Aerial crown-view tile of a tropical tree (Barro Colorado Island, Panama), acquired 20250124:
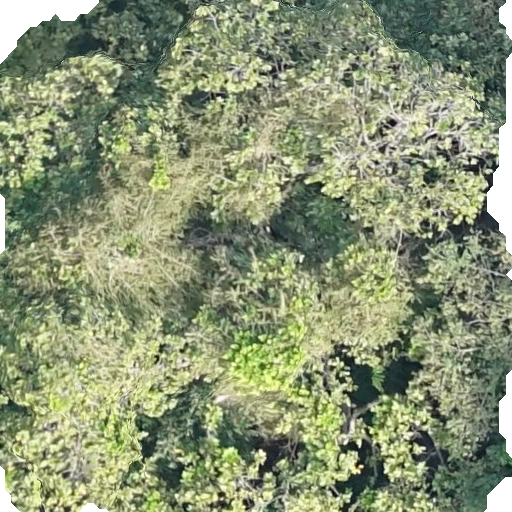
Species: Anacardium excelsum
GBIF accepted scientific name: Anacardium excelsum
Crown area: 459.239 m²